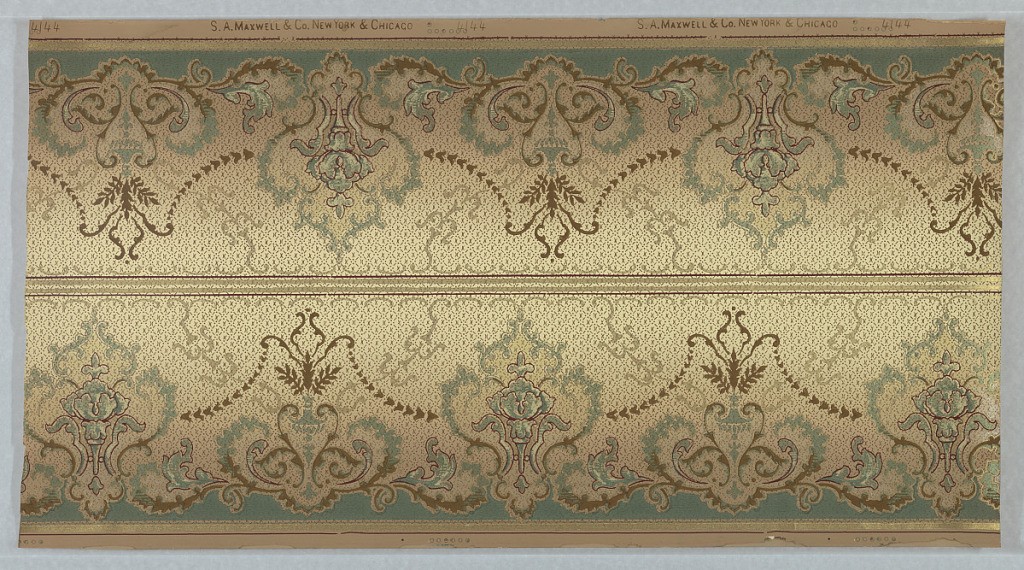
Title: Frieze
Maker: Maxwell & Co., S.A., Chicago, Illinois, USA
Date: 1905–1915
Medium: Machine-printed paper, liquid mica
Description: On gradient cream and beige ground, alternating tall and short arabesque scroll motifs in sea green, white, and brown. Two borders printed across the width.